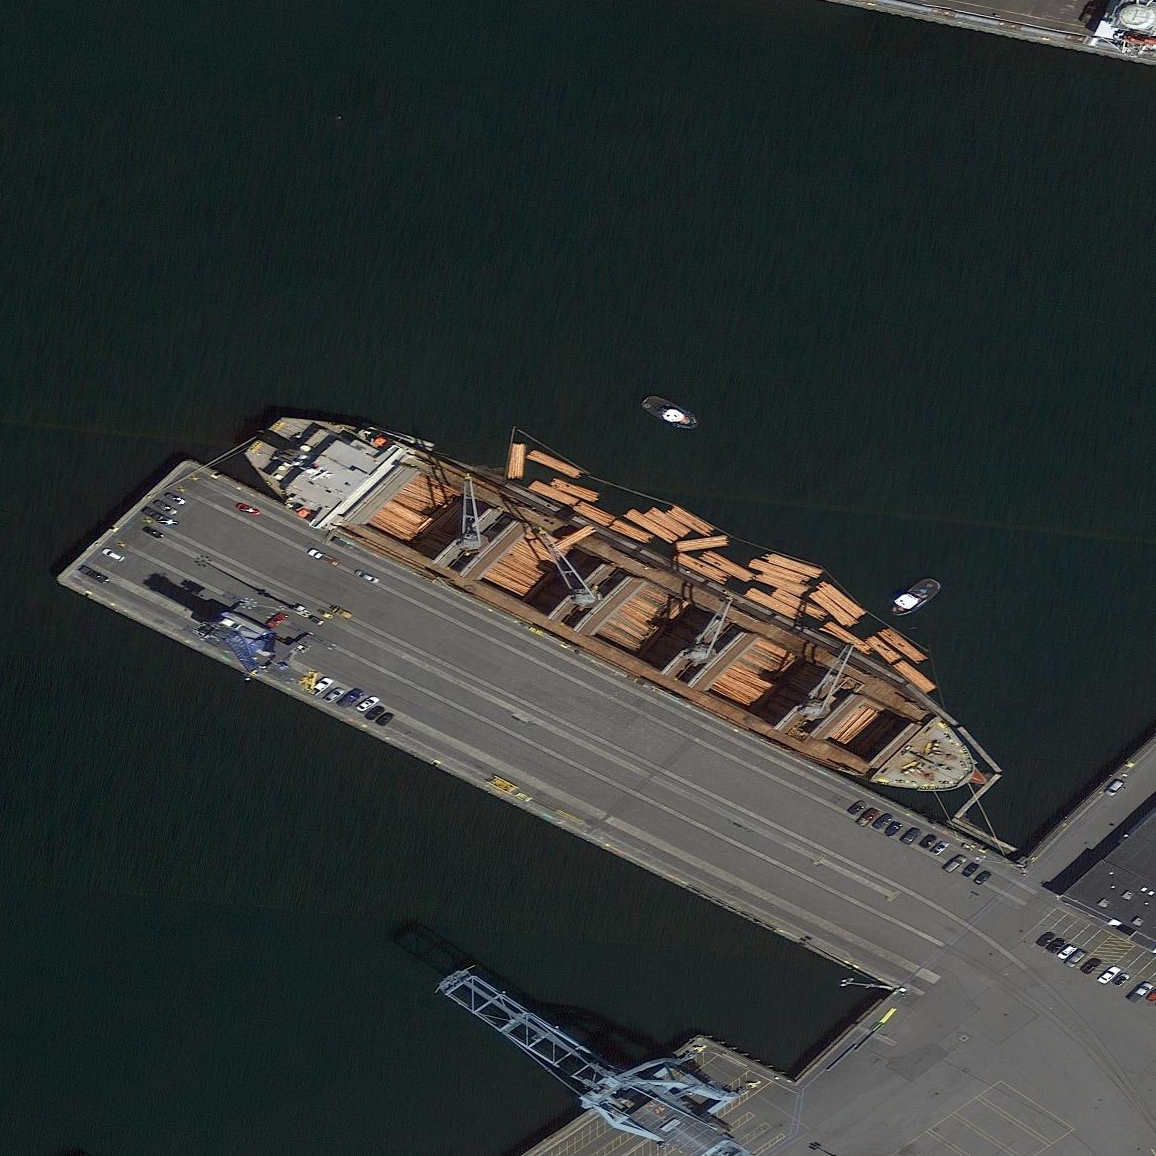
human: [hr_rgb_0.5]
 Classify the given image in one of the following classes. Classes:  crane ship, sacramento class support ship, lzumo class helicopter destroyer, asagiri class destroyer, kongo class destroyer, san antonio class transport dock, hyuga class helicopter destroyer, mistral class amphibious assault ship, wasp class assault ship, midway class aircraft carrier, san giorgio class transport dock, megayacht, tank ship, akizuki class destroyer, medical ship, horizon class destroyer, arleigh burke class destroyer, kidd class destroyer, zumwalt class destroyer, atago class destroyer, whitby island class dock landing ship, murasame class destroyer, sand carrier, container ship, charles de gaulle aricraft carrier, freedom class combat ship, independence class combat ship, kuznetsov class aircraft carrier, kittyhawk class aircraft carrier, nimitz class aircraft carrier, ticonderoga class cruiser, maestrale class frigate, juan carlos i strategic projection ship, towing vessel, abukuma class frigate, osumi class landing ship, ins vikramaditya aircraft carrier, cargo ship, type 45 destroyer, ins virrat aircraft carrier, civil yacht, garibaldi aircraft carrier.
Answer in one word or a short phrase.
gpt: Cargo ship